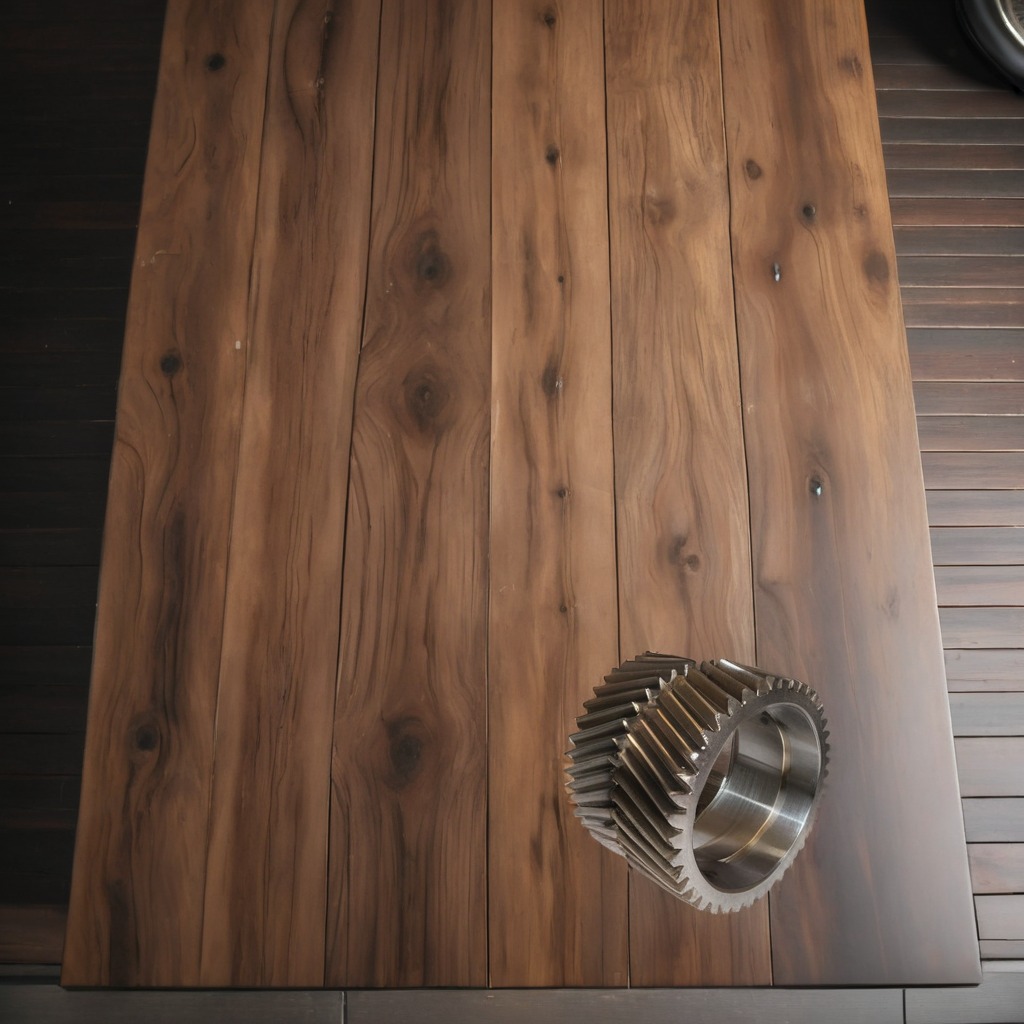
A steel gear with teeth is lying on the oil-spilled wooden table in a vintage motorcycle garage.